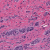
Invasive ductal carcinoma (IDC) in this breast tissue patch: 1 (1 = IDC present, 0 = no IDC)